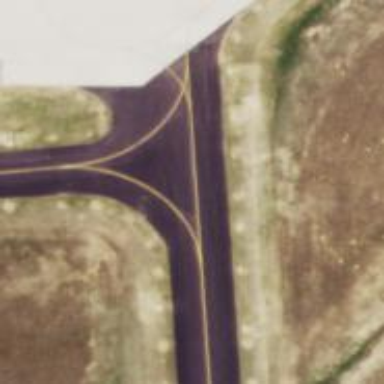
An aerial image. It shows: View of taxiway at the airport.